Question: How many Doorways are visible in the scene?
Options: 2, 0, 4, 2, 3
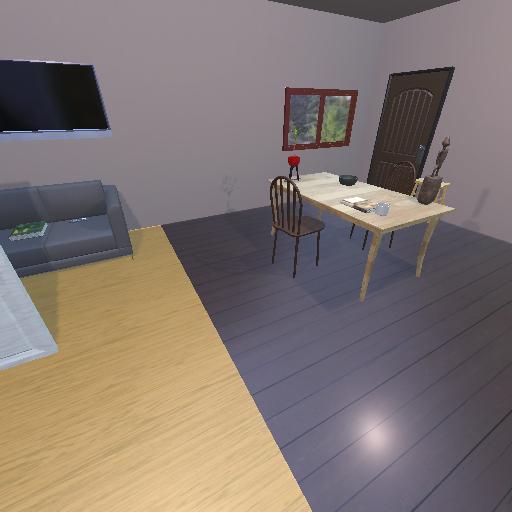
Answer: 2